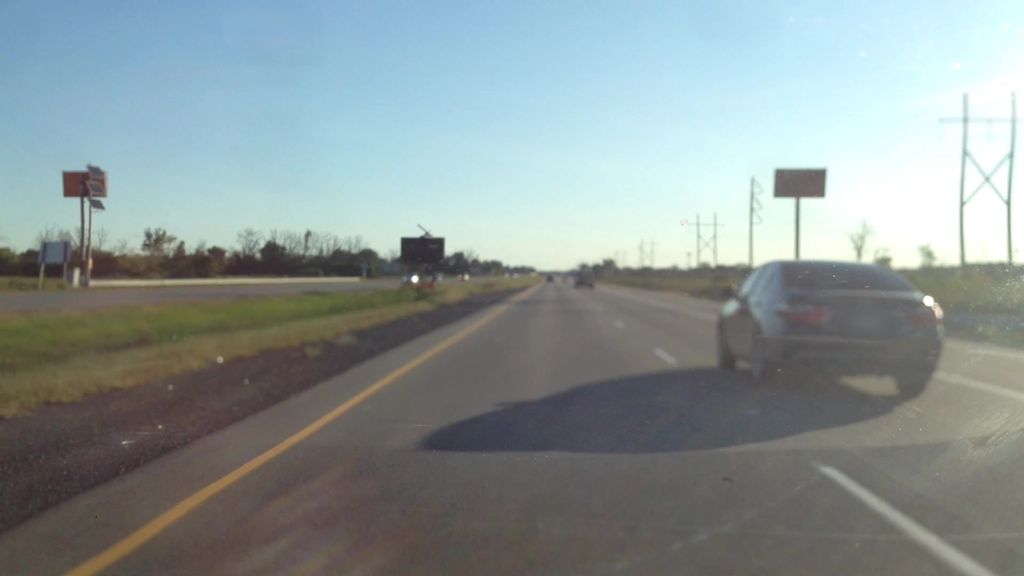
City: ottawa-gatineau